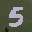
Label: 5